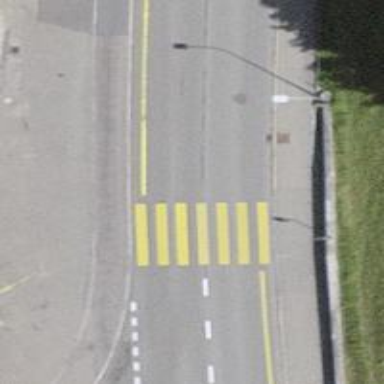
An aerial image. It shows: Footway with asphalt surface and crossing.